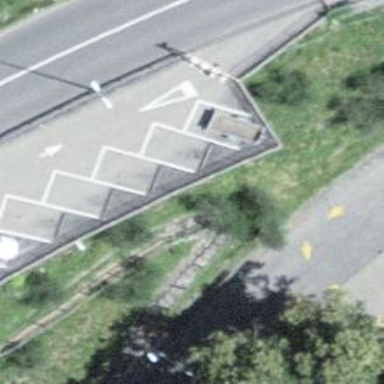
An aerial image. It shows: Set of steps on the road.